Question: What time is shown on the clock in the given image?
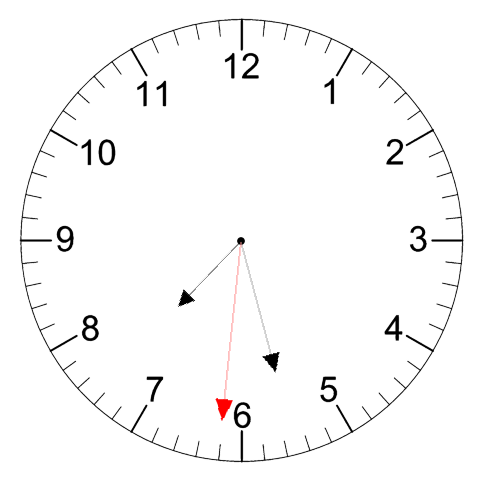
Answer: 07:27:31